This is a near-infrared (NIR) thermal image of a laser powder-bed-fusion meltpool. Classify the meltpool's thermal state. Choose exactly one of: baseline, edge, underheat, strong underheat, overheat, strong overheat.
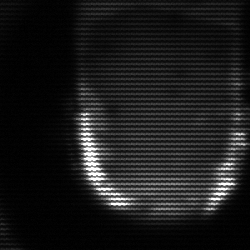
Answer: baseline